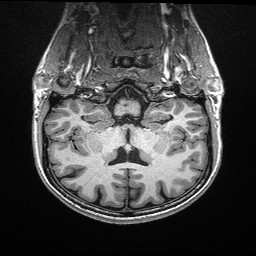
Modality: T1w
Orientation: sagittal
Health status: healthy
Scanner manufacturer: siemens
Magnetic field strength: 3 T
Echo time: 0.00298 s